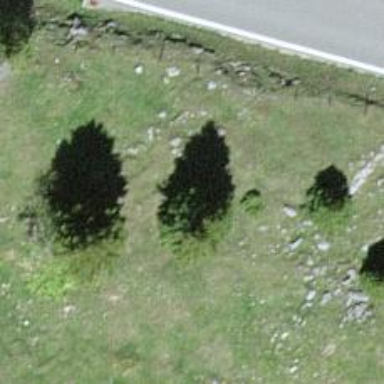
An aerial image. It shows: Needle-leaved tree in natural setting.